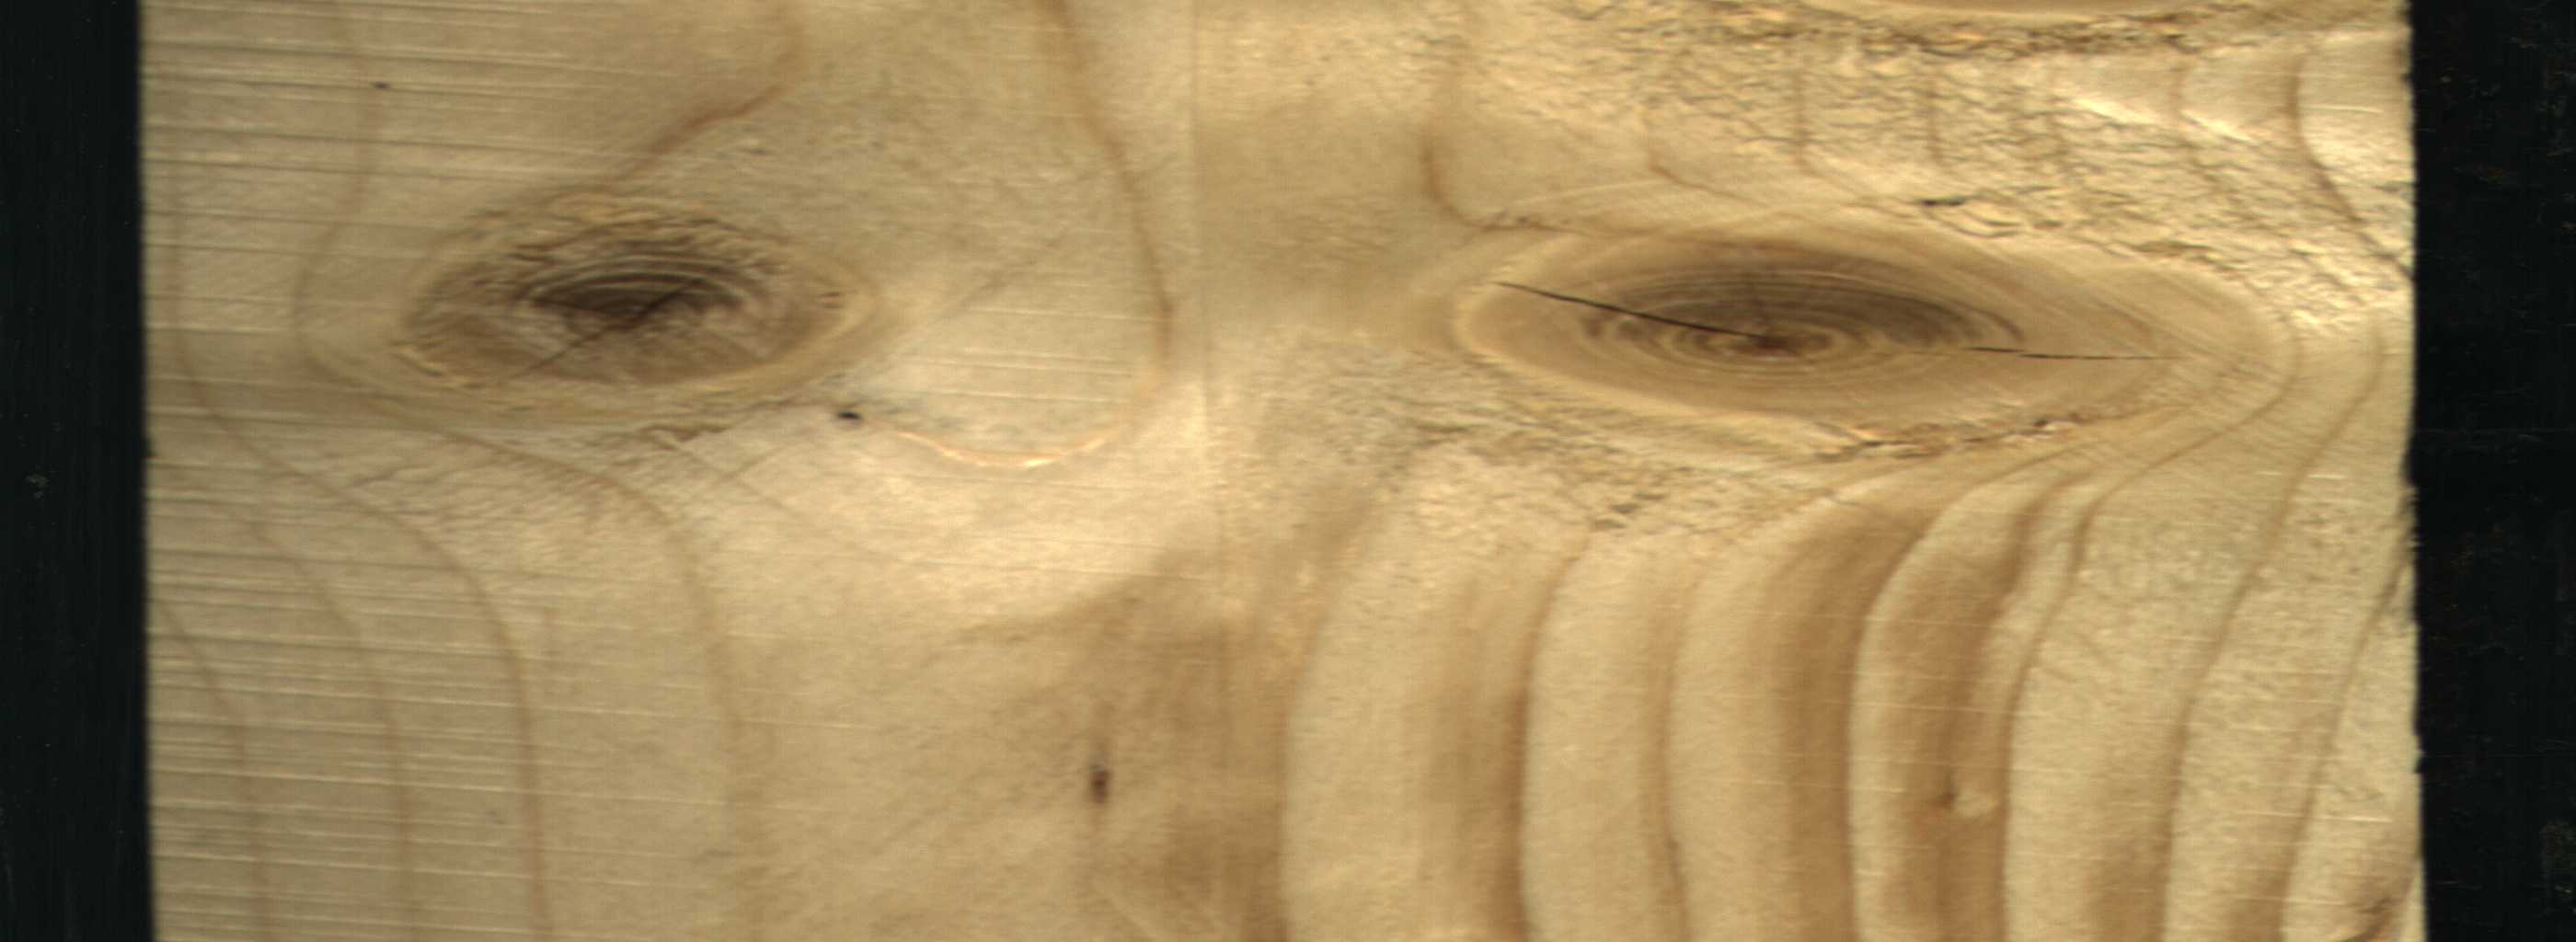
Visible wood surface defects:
knot_with_crack
knot_with_crack